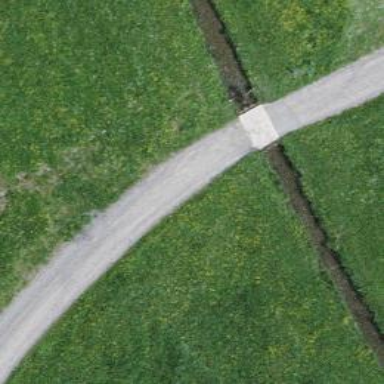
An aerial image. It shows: Track road with bridge. The track has grade2 surface and is accessible to agricultural vehicles.